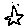
Label: star